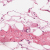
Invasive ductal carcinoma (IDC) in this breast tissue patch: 0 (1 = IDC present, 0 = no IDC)